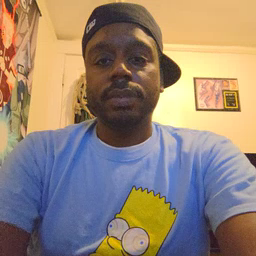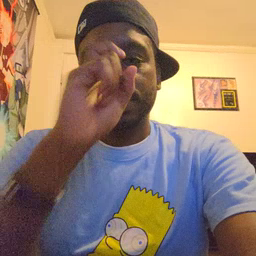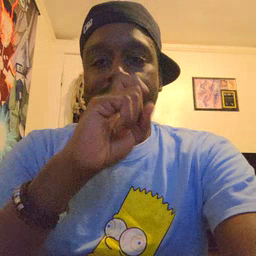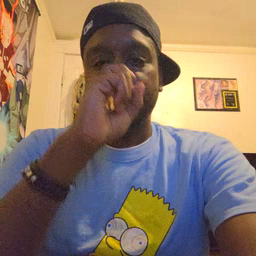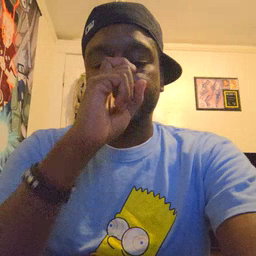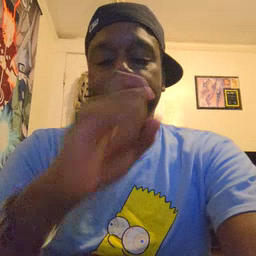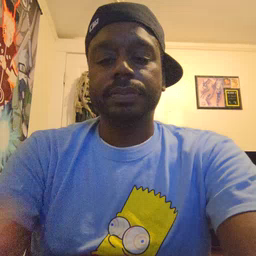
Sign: doll